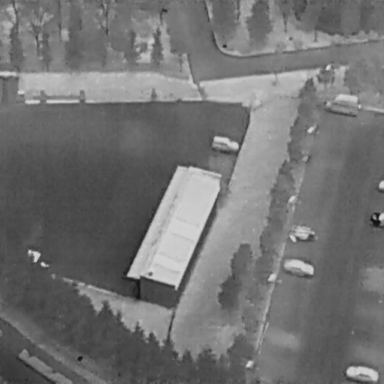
There are seven Cars in the infrared image.